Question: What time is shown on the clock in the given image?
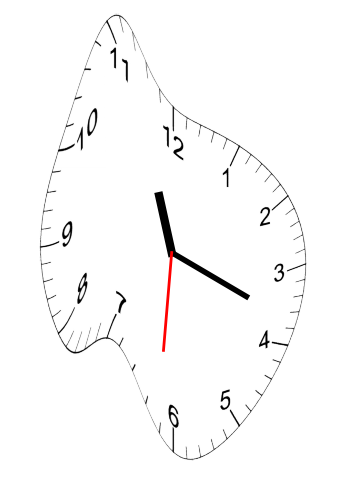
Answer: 11:18:31